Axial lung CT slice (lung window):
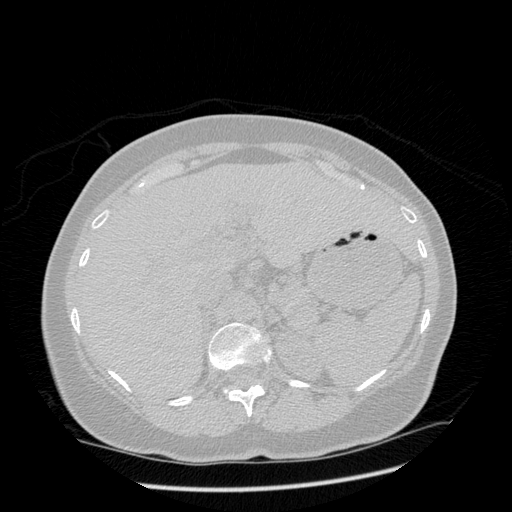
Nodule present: no